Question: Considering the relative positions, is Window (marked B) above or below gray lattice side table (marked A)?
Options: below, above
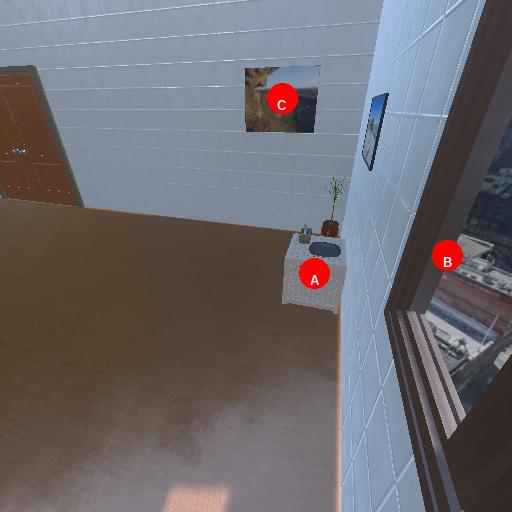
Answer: below